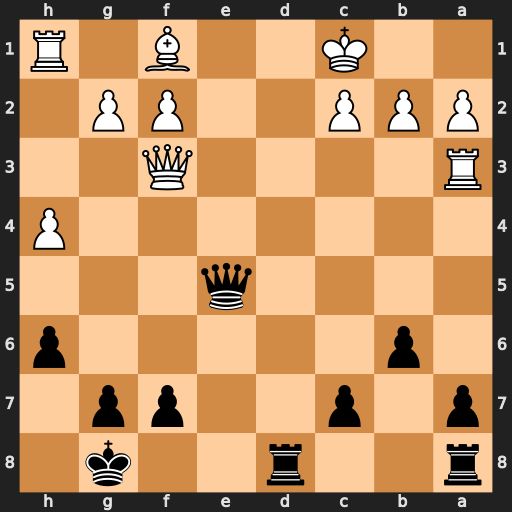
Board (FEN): r2r2k1/p1p2pp1/1p5p/4q3/7P/R4Q2/PPP2PP1/2K2B1R
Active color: b
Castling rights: -
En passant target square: -
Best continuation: Qe1+ Qd1 Rxd1#